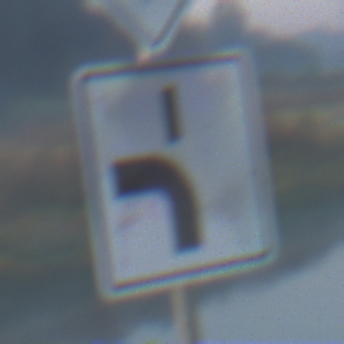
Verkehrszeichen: VerlaufVorfahrtsstrasse5
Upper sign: Vorfahrtsstrasse
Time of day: Dawn
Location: Outdoor (Nature)
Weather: Clear
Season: NotSpecified
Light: Natural